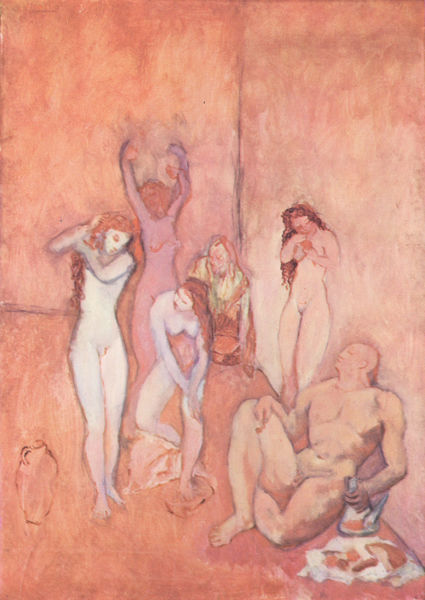
Titel: Der Harem
Künstler: Pablo Ruiz Picasso
Standort: Cleveland (Ohio)
Institution: The Cleveland Museum of Art
Schlagwörter: akt, körper, mann, nackt, baden, frauen, mädchen, sitzen, brust, busen, frau, frisur, haar, raum, zeichnung, zimmer, hund, rot, fest, malerei, alkohol, feier, wand, arm, arme, mensch, bild, innenraum, boden, haare, decke, prostituierte, locke, locken, rosa, kanne, krug, vase, beine, bein, brüste, wellen, ecke, mauer, picknick, essen, wein, muskeln, glatze, brot, nackte, geschlecht, scham, wände, bad, ecken, mauern, hure, huren, frsieren